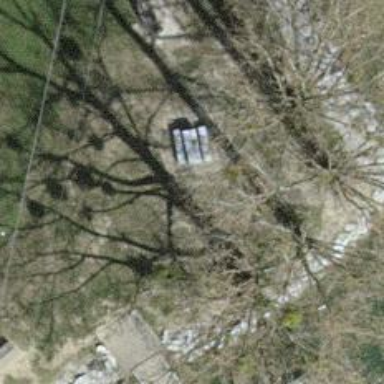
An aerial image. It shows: Picnic table located in leisure land area.